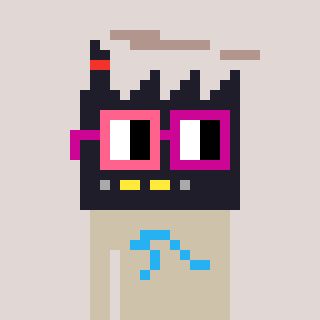
a pixel art character with square pink and red glasses, a factory-shaped head and a bege-colored body on a warm background